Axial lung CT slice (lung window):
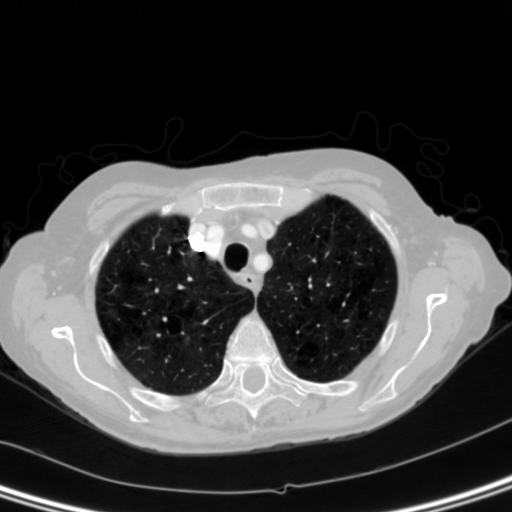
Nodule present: no